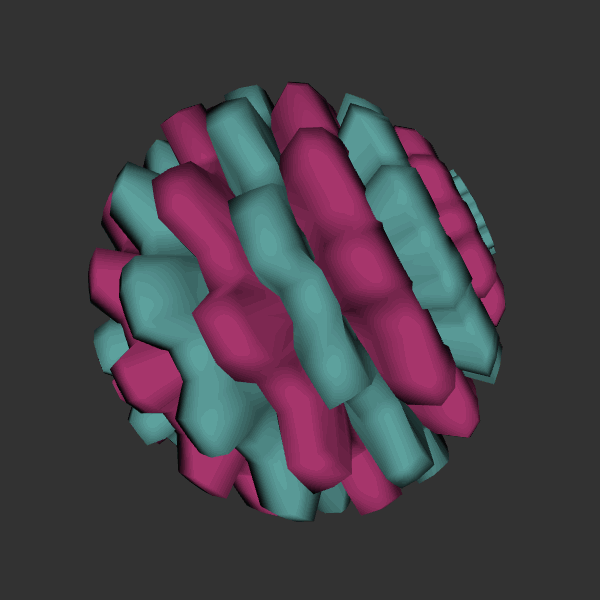
Background: dark